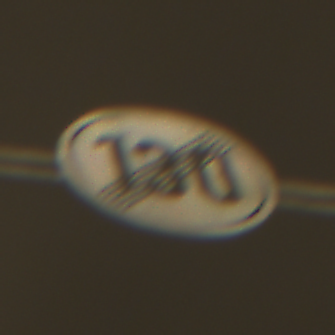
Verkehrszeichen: EndeGeschwindigkeit130
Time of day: Night
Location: Outdoor (Urban)
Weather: Overcast
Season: NotSpecified
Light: Artificial